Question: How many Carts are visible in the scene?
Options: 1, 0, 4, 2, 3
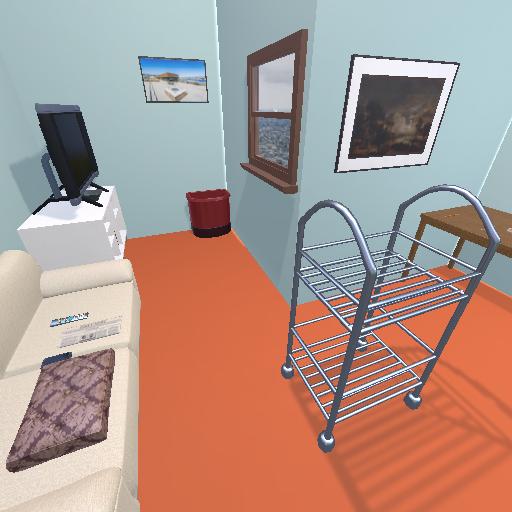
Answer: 1